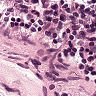
Metastatic tissue present: no